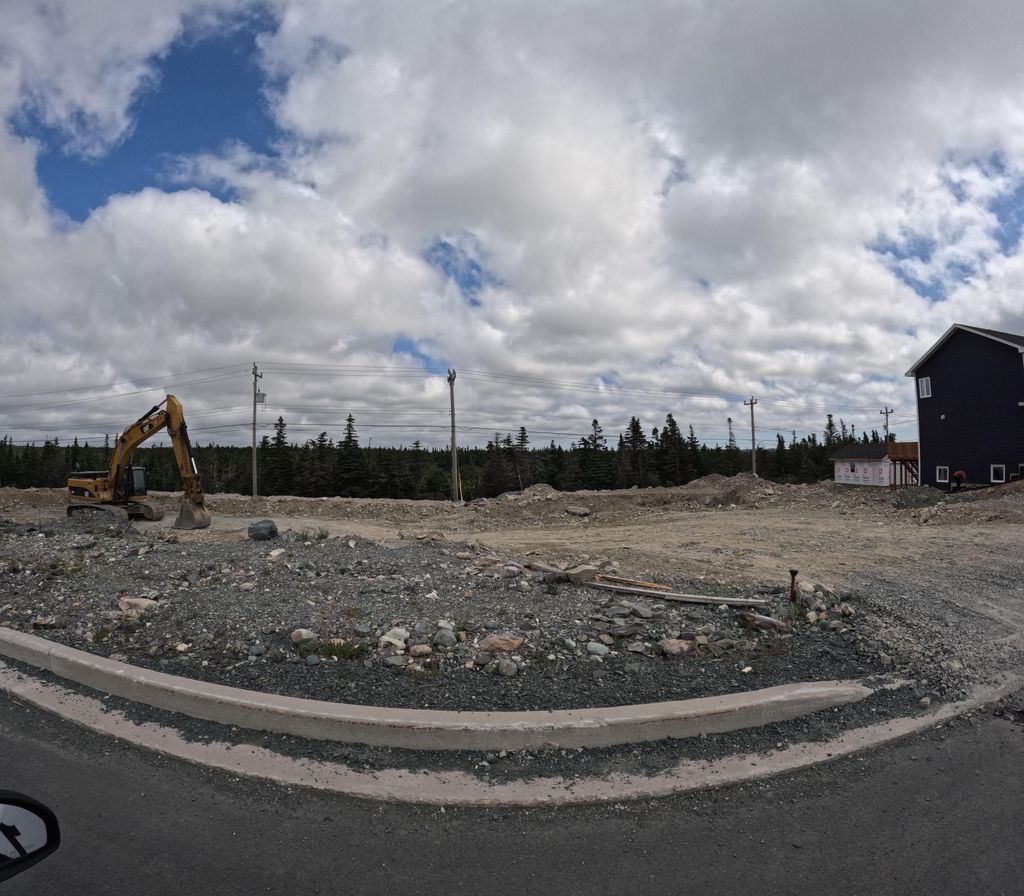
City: st_johns